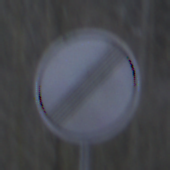
Verkehrszeichen: EndeSaemtlicherBegrenzungen
Umgebung: Outdoor, Nature
Tageszeit: MorningAfternoon
Wetter: Overcast
Licht: Natural
Jahreszeit: Winter
Kontrast: LowContrast